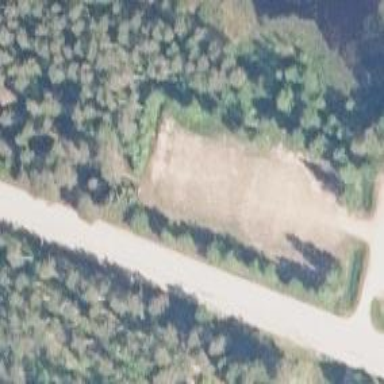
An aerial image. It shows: Disc golf course.